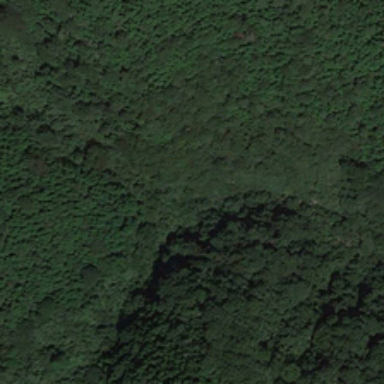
Many green trees are in a piece of forest .